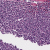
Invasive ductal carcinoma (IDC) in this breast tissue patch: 1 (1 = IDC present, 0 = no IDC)